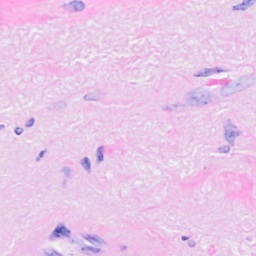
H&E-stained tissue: Breast